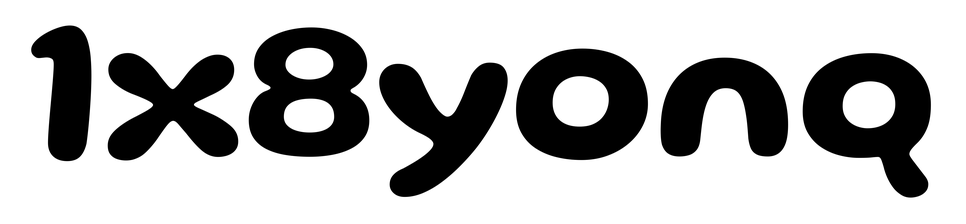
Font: Gluten_SemiBold